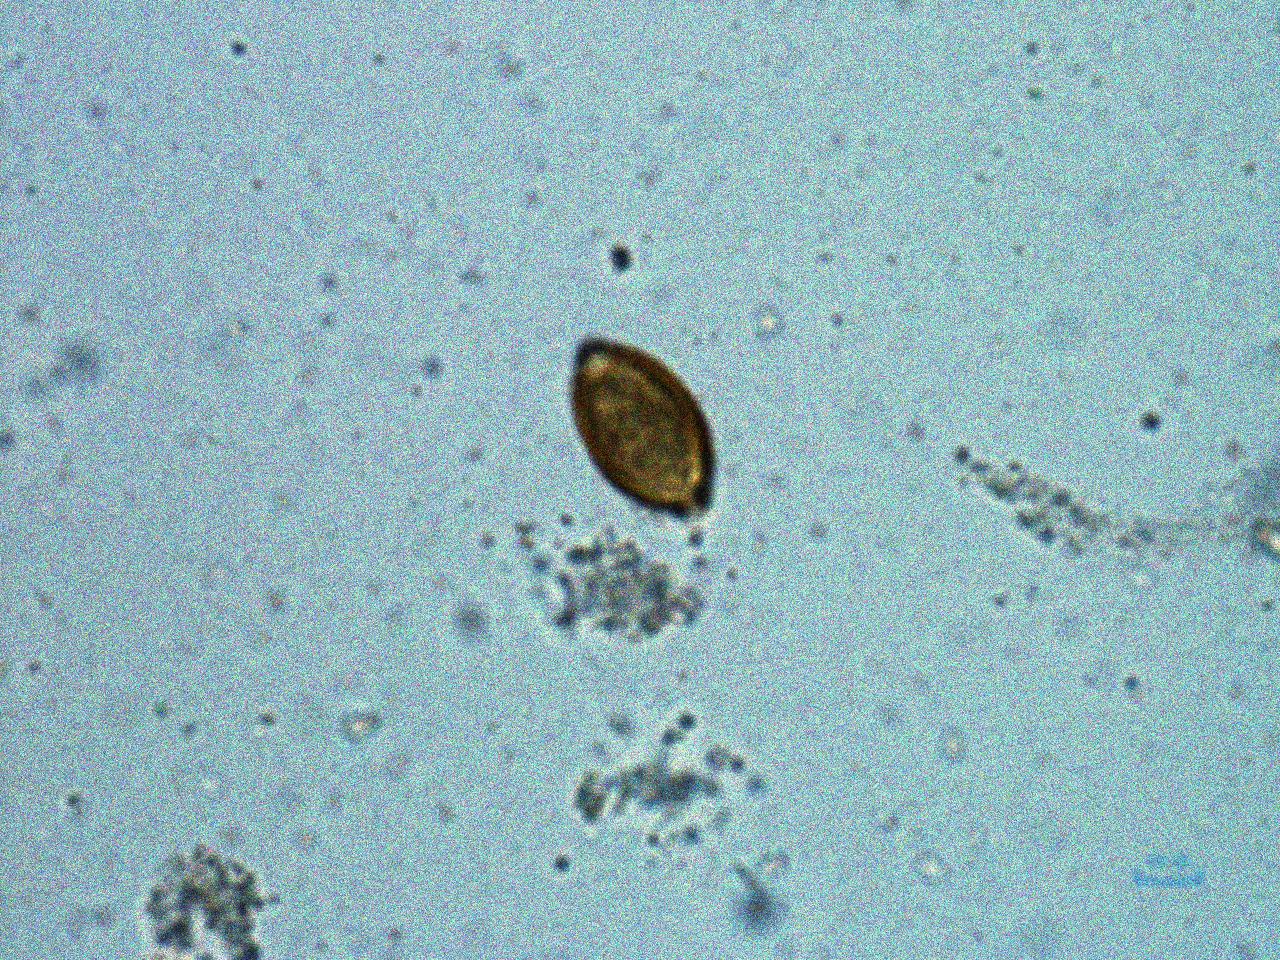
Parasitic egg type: Trichuris trichiura